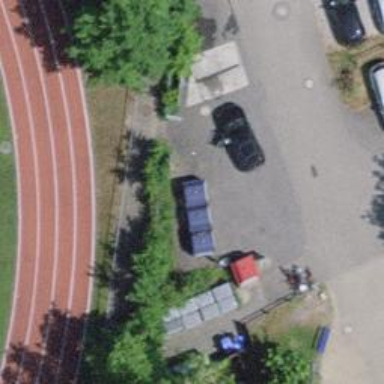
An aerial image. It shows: Recycling container for recycling.